Question: I would like to access information from a HTTP based API and manipulate it with excel.
The API returns about 20 pieces of information, and you can get that information by looking up any number of about ten lookup fields: name, serial number etc.
I want to write a function similar to the in excel where one of the parameters (in this case MATCH TYPE) has multiple possible values.
I have a list of values (the 20 pieces of information the API can return) and I want to make these pieces of information the possible return values for one of the Functions parameters.

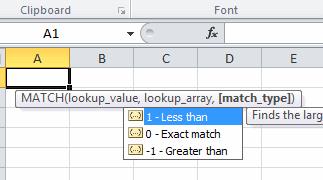
Answer: You want to use an <URL>.
In the declarations part of your module (before any subs or functions) you can place code like this.
'''
Enum MyFunctionsArgValue
LessThan
Equal
GreaterThan
End Enum
'''
This will assign each of these keywords an integer value, starting at zero and counting up. So 'LessThan = 0', 'Equal = 1', and 'GreaterThan = 2'. (You can actually start at any number you want, but the default is usually fine.)
Now you can use it in your function something like this.
'''
Function MySuperCoolFunction(matchType as MyFunctionsArgValue)
Select Case matchType
Case LessThan
' do something
Case Equal
' do it different
Case GreaterThan
' do the opposite of LessThan
End Select
End Function
'''
To get the tool tip, you need to use something called an 'Attribute'. In order to add it to your code, you'll need to export the *.bas (or *.cls) file and open it in a regular text editor. Once you've added it, you'll need to import it back in. These properties are invisible from inside of the VBA IDE. Documentation is sketchy (read "nonexistent"), so I'm not sure this works for an 'Enum', but I know it works for functions and module scoped variables.
'''
Function MySuperCoolFunction(matchType as MyFunctionsArgValue)
Attribute MySuperCoolFunction.VB_Description = "tool tip text"
'''
'''
Public someVar As String
Attribute someVar.VB_VarDescription = "tooltip text"
'''
So, you could try this to see if it works.
'''
Enum MyFunctionsArgValue
Attribute MyFunctionsArgValue.VB_VarDescription = "tool tip text"
LessThan
Equal
GreaterThan
End Enum
'''
- <URL>